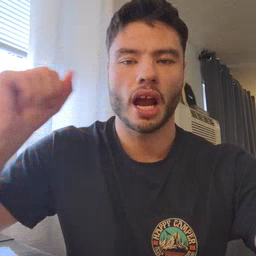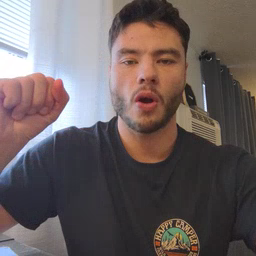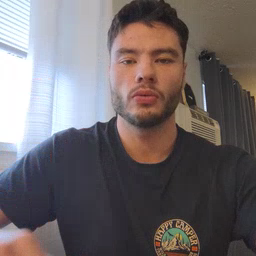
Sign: loud